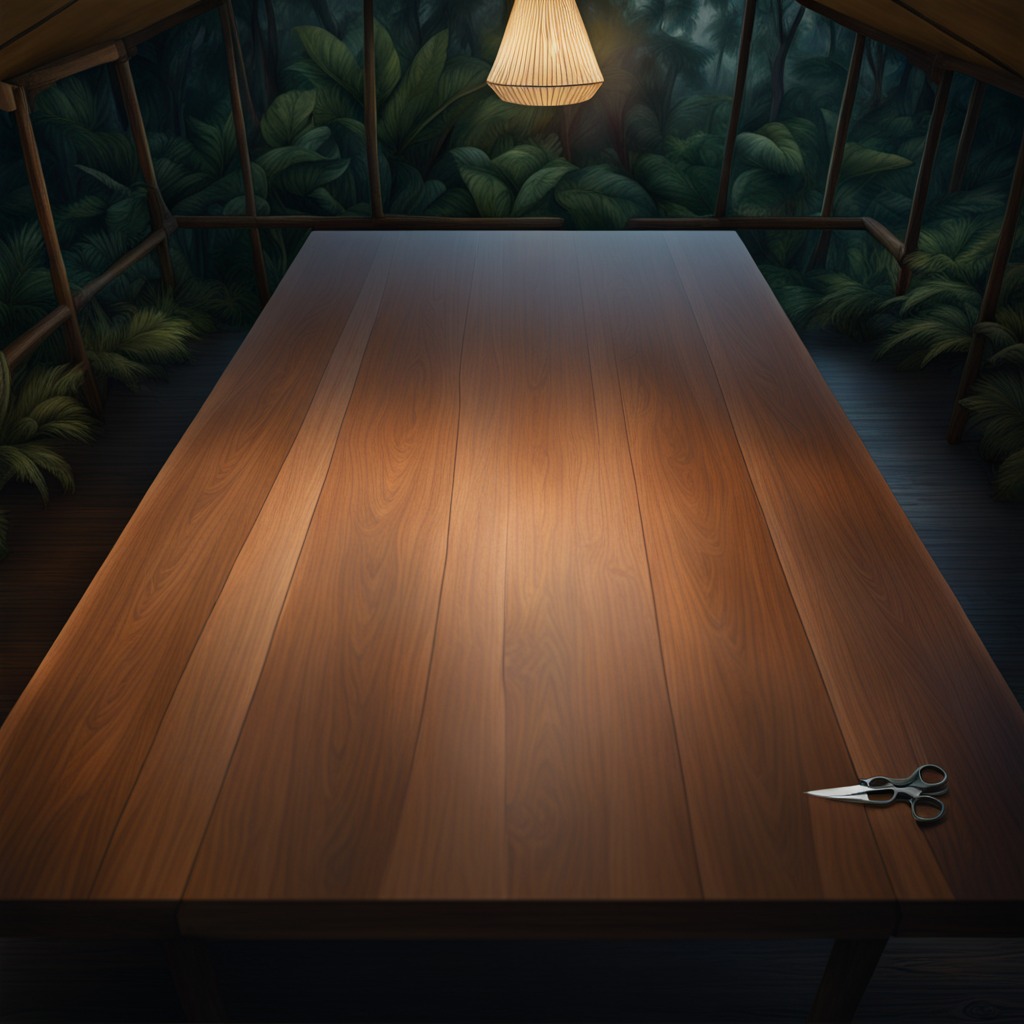
A scissor lying on a wooden table in a jungle field workshop tent at night.